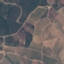
Land use / land cover class: PermanentCrop